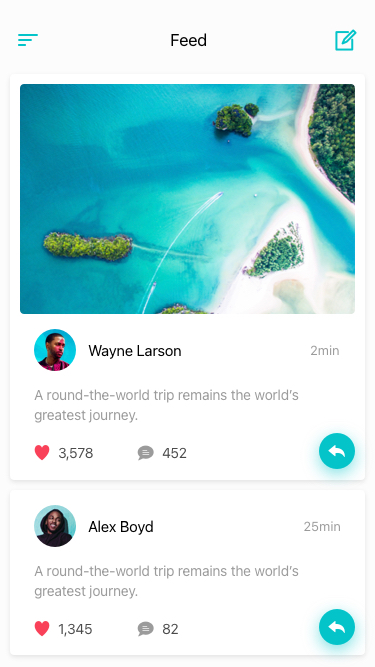
Text in this UI design:
Feed
3,578
452
A round-the-world trip remains the world’s greatest journey.
For two out of every three people, this is the ultimate travel experience, according to recent research. Needless to say, in a world obsessed by travel, travelers and travel agents are both looking for the cheapest tickets and airfares available.

Cheap airline tickets, in most cases, can be obtained from wholesale dealers and discounters.

If your requirements are simple – you want a round-trip ticket from one place to another, you have a particular airline on your mind and you have definite dates; then you can go directly to the source – to the ticket discount agency which buys cheap tickets in bulk from wholesalers and consolidators.

In real life most trips require more planning, and most people need a help from the agent to figure out what would be the best air ticket solution for their particular case. Cheap airfares to a particular region can often be found with local airlines that specialize in that country. Sometimes an agency that operates and retails tours to a particular country will have a discount agreement with the national carrier and will sell discount tickets on that airline.

With a bit of research through travel magazines aimed at the particular country of your choice, you can often find agencies dealing with national carriers for that country. For the cheapest possible airfare to many places the most affordable prices are often found in local travel agencies that deal with a particular destination selling round-trip discount airline flights – most likely to the capital of that country and a few main cities.

Sometimes you can find a really cheap air ticket with a discount retail agency that specializes in trips to a wider range of destinations or to multiple destinations. Through the sheer number of tickets that they sell they can command a reasonable discount. However, keep in mind that most advertised prices do not include taxes, luggage fee and airport tax, so the cheap airfare may end up being not so cheap. Best to read the small print to clarify exactly what you are getting before you purchase a ticket.

Another trick of the trade is for agencies to grab attention by indicating the lowest possible prices, which only apply on specific dates in low season. You’ll find that all agencies do this, even the most expensive ones so, don’t be surprised if you get a quote at double the price from what was displayed in the ad.

Airlines usually publish their scheduled flights and prices six months in advance. If you have decided on a destination it can be a good opportunity to get an ‘early bird’ discount by booking well in advance. Keep your eye on the travel press and also airline web-sites. There are often special discounts and incentives aimed at travelers who book online, as carrying out a booking online is cheaper for the company than through an intermediary who will take a commission.

However, although you can expect to get the cheapest air ticket if you start searching many months ahead, there are some exceptions. At times like Christmas or other periods of high demand the prices are usually inflated and planes fill up many months in advance. If you can be flexible and travel on actual holiday days such as Christmas day or New Years Eve you can find some pretty attractive discounts.
Wayne Larson
2min
1,345
82
A round-the-world trip remains the world’s greatest journey.
For two out of every three people, this is the ultimate travel experience, according to recent research. Needless to say, in a world obsessed by travel, travelers and travel agents are both looking for the cheapest tickets and airfares available.

Cheap airline tickets, in most cases, can be obtained from wholesale dealers and discounters.

If your requirements are simple – you want a round-trip ticket from one place to another, you have a particular airline on your mind and you have definite dates; then you can go directly to the source – to the ticket discount agency which buys cheap tickets in bulk from wholesalers and consolidators.

In real life most trips require more planning, and most people need a help from the agent to figure out what would be the best air ticket solution for their particular case. Cheap airfares to a particular region can often be found with local airlines that specialize in that country. Sometimes an agency that operates and retails tours to a particular country will have a discount agreement with the national carrier and will sell discount tickets on that airline.

With a bit of research through travel magazines aimed at the particular country of your choice, you can often find agencies dealing with national carriers for that country. For the cheapest possible airfare to many places the most affordable prices are often found in local travel agencies that deal with a particular destination selling round-trip discount airline flights – most likely to the capital of that country and a few main cities.

Sometimes you can find a really cheap air ticket with a discount retail agency that specializes in trips to a wider range of destinations or to multiple destinations. Through the sheer number of tickets that they sell they can command a reasonable discount. However, keep in mind that most advertised prices do not include taxes, luggage fee and airport tax, so the cheap airfare may end up being not so cheap. Best to read the small print to clarify exactly what you are getting before you purchase a ticket.

Another trick of the trade is for agencies to grab attention by indicating the lowest possible prices, which only apply on specific dates in low season. You’ll find that all agencies do this, even the most expensive ones so, don’t be surprised if you get a quote at double the price from what was displayed in the ad.

Airlines usually publish their scheduled flights and prices six months in advance. If you have decided on a destination it can be a good opportunity to get an ‘early bird’ discount by booking well in advance. Keep your eye on the travel press and also airline web-sites. There are often special discounts and incentives aimed at travelers who book online, as carrying out a booking online is cheaper for the company than through an intermediary who will take a commission.

However, although you can expect to get the cheapest air ticket if you start searching many months ahead, there are some exceptions. At times like Christmas or other periods of high demand the prices are usually inflated and planes fill up many months in advance. If you can be flexible and travel on actual holiday days such as Christmas day or New Years Eve you can find some pretty attractive discounts.
Alex Boyd
25min